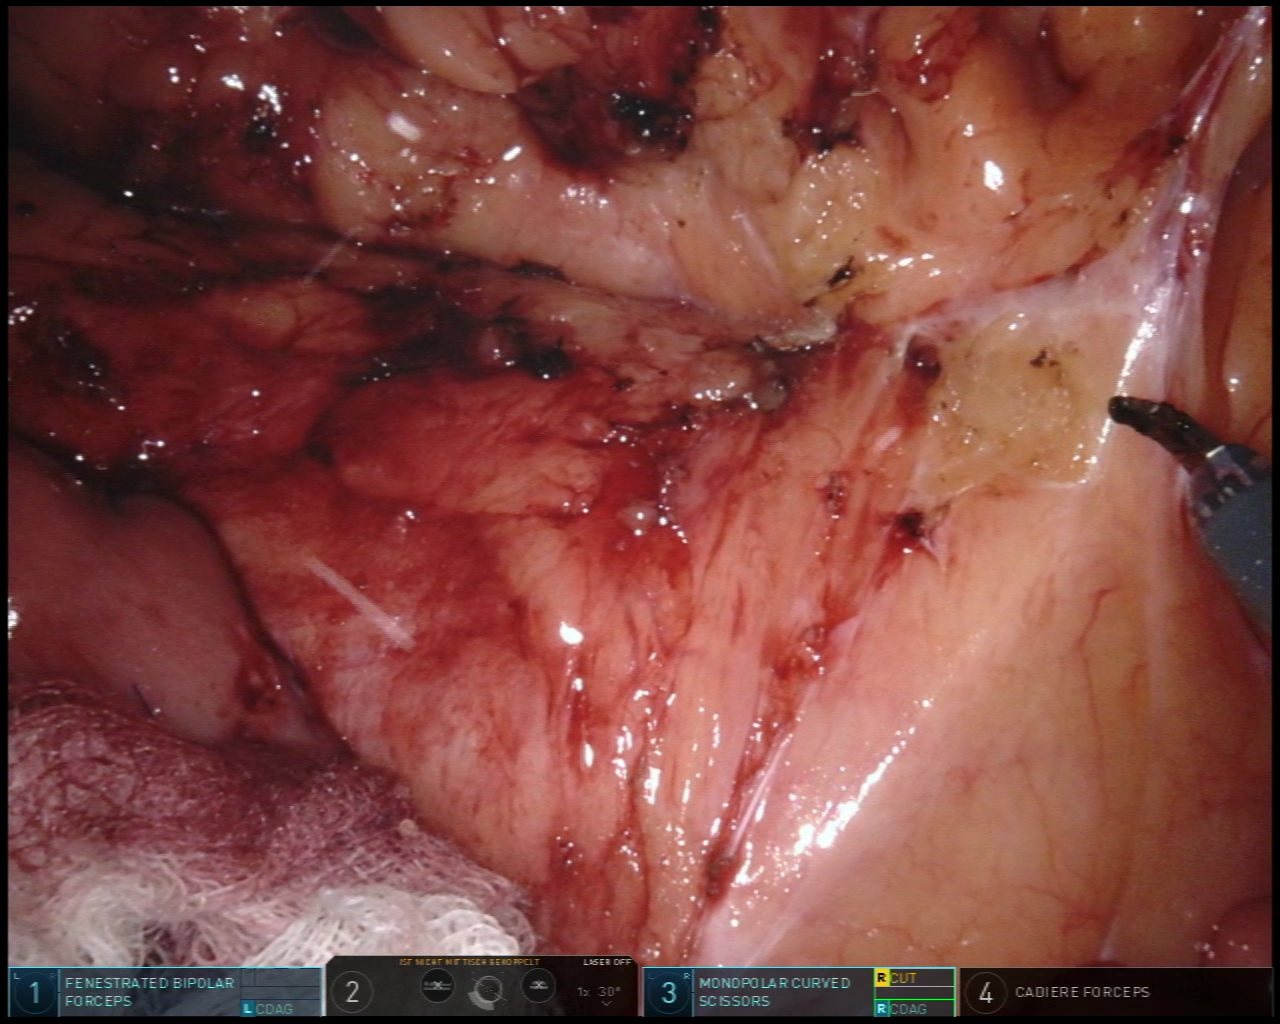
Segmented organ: small_intestine
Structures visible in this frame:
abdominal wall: no
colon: no
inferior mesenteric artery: no
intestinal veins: no
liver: no
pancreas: no
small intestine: yes
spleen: no
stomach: no
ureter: no
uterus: no
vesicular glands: no